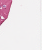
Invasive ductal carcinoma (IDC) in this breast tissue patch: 0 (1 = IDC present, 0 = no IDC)